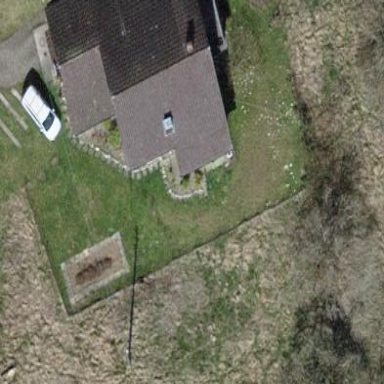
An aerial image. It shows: Simple house.